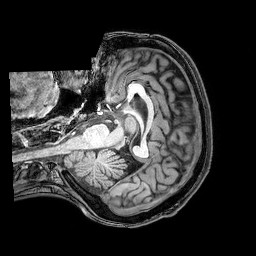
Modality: T1w
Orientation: axial
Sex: female
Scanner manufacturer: philips
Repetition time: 0.008169 s
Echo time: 0.00375 s